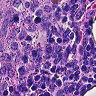
Metastatic tissue present: no